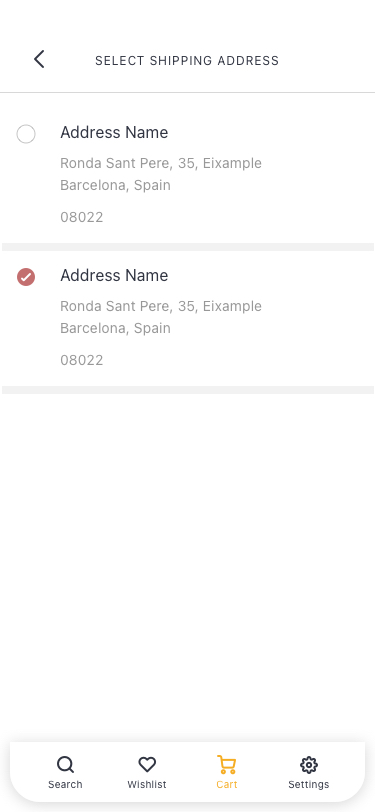
Text in this UI design:
08022
Ronda Sant Pere, 35, Eixample
Barcelona, Spain
Address Name
08022
Ronda Sant Pere, 35, Eixample
Barcelona, Spain
Address Name
SELECT SHIPPING ADDRESS